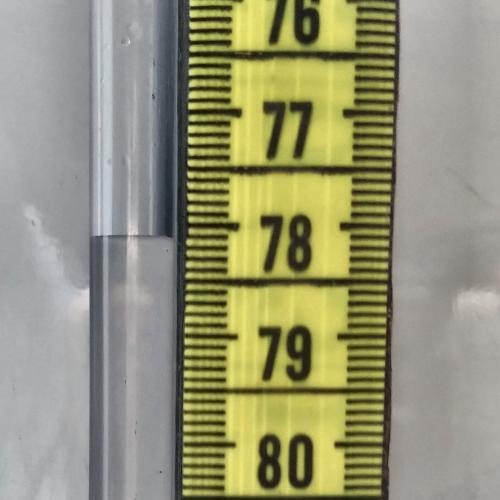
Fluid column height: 78.1 cm